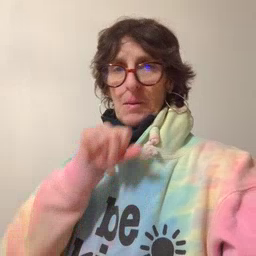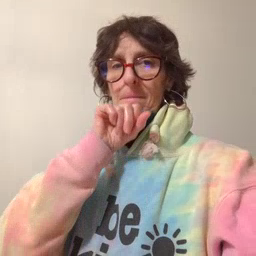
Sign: blow